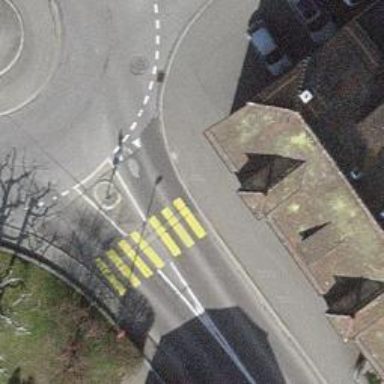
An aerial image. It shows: Uncontrolled zebra crossing.